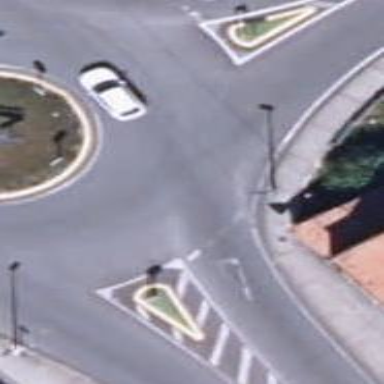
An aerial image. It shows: Road with "give way" sign.